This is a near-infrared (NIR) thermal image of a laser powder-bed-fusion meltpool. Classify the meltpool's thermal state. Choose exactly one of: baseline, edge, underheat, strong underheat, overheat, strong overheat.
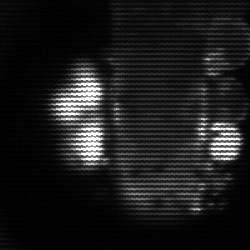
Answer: strong underheat